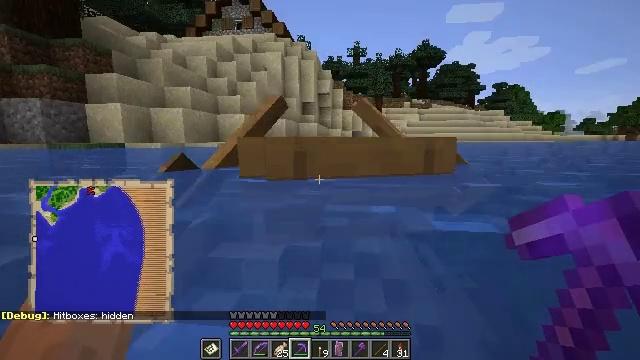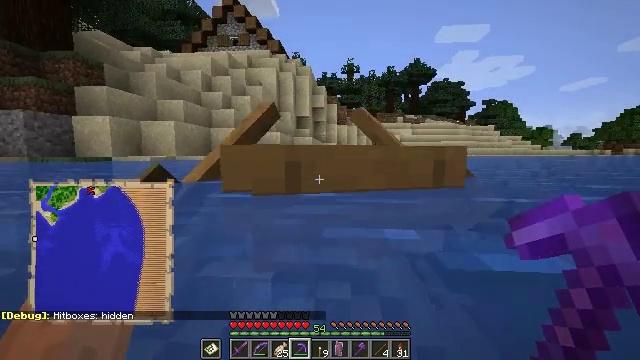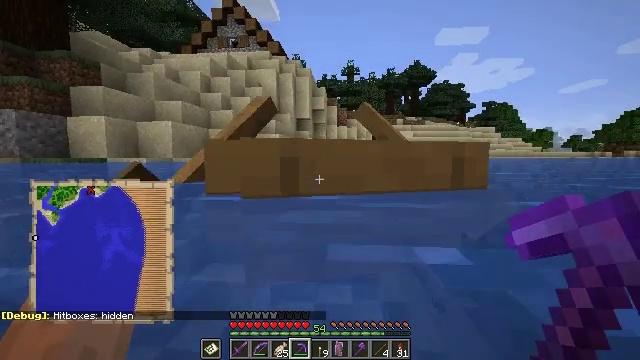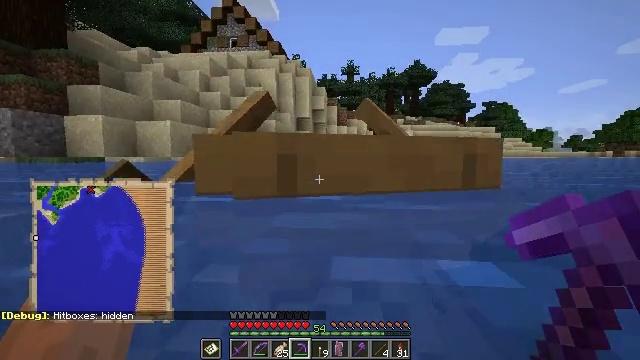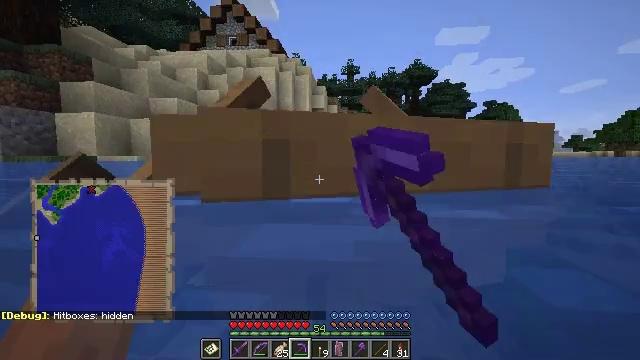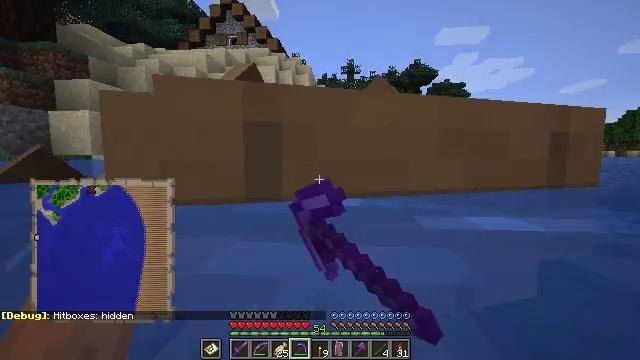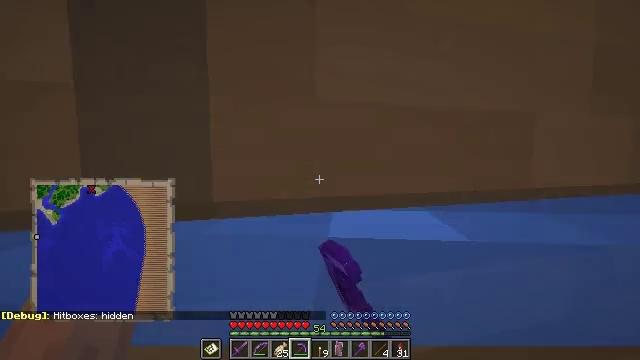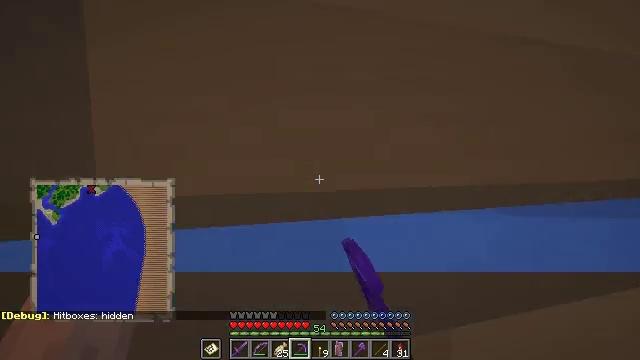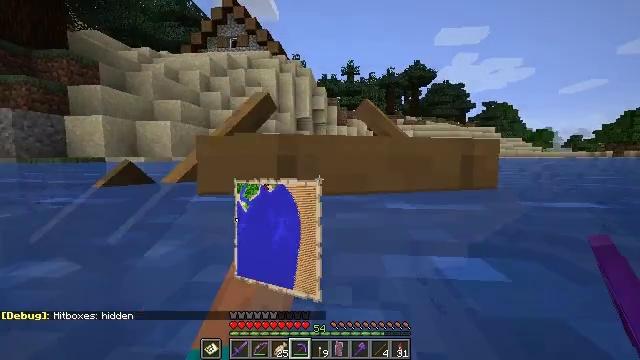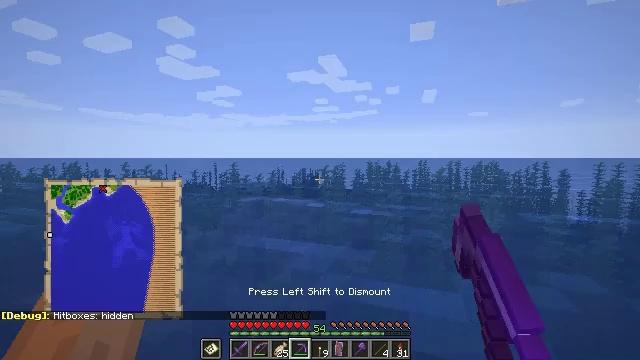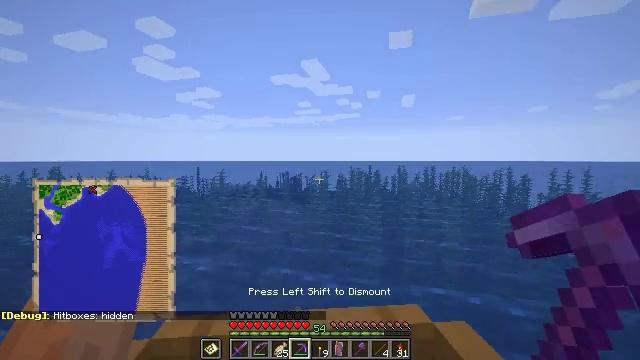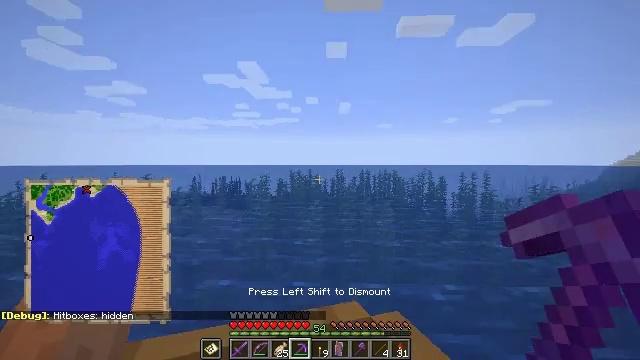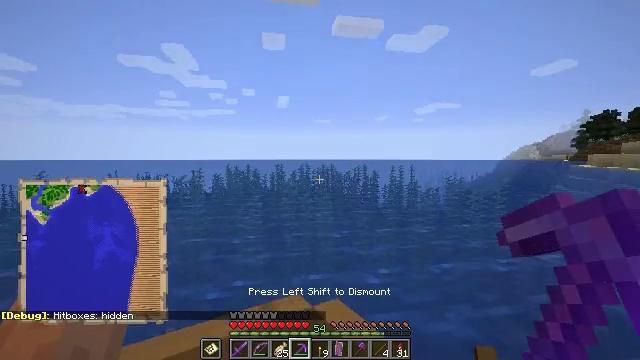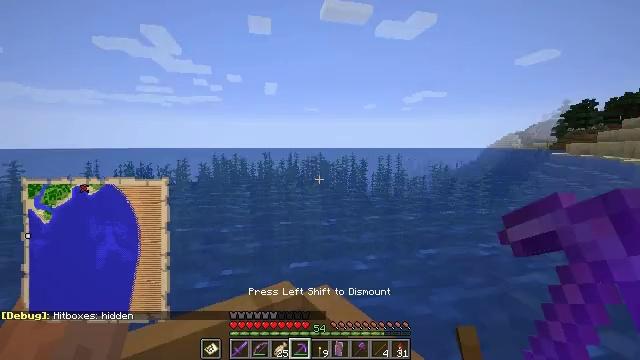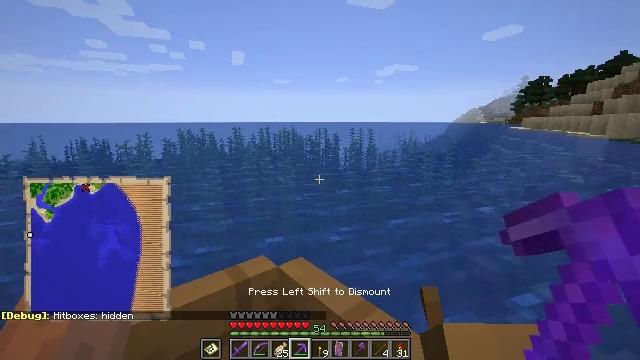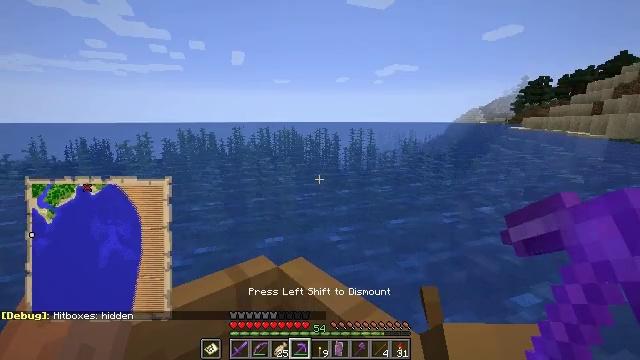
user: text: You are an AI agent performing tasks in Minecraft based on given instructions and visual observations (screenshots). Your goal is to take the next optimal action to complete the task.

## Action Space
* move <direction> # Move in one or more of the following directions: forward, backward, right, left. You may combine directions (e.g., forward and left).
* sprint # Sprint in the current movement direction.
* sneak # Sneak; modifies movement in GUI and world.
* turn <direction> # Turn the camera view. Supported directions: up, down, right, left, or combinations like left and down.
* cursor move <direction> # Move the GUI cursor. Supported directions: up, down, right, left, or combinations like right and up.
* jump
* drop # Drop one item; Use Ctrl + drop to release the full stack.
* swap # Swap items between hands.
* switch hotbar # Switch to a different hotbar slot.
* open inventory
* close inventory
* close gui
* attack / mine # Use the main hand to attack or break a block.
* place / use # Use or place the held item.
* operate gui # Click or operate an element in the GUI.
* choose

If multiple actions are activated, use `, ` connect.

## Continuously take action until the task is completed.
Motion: motion action
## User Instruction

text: Gather sand from the desert.
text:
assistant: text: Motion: move forward, turn right and up
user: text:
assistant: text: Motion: move forward
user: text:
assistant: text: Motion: move forward, use / place
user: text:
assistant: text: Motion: move forward, use / place
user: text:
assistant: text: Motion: move forward, use / place
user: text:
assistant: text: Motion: move forward, use / place
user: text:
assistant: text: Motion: no_op
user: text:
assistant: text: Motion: no_op
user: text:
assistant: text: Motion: turn right
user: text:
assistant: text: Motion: turn right
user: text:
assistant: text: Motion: turn right
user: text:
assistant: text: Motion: turn right and down
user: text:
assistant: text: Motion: turn right and down
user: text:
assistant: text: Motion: turn right and down
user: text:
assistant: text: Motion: no_op
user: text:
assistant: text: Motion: no_op
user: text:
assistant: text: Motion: no_op
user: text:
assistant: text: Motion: no_op
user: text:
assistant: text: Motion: no_op
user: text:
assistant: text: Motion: no_op
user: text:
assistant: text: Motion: move forward, turn left and up
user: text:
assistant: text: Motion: move forward, turn left and up
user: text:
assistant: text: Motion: move forward, turn left
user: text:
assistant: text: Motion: move forward, turn left and down
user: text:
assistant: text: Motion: move forward, turn left and down
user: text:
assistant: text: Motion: move forward, turn left and down
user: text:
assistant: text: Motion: move forward
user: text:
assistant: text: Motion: move forward
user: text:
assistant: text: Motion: move forward
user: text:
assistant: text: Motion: move forward